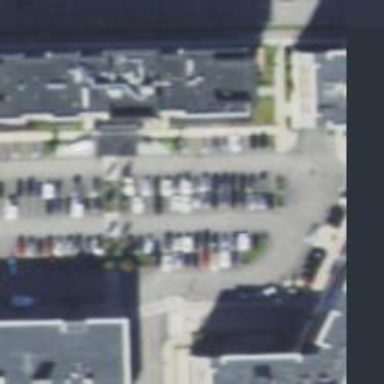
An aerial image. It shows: Parking space is available.